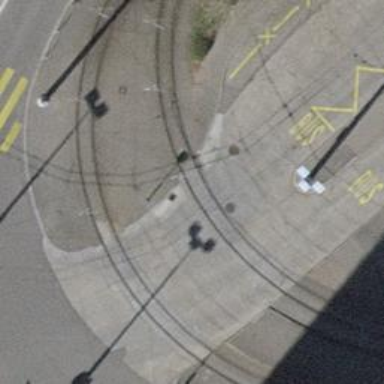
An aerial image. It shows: Uncontrolled tram railway crossing.